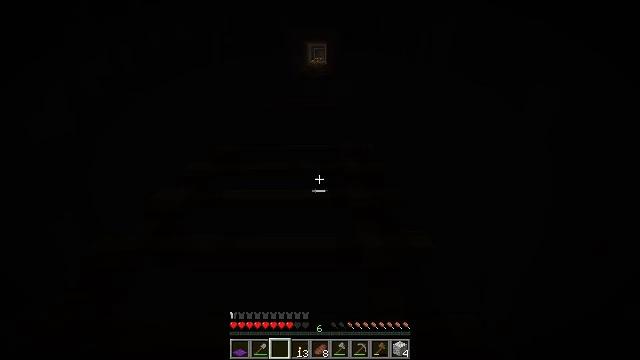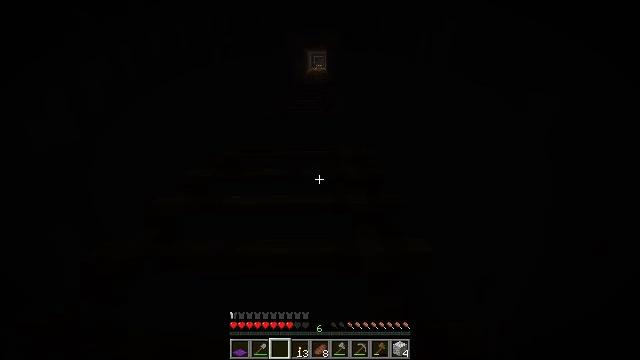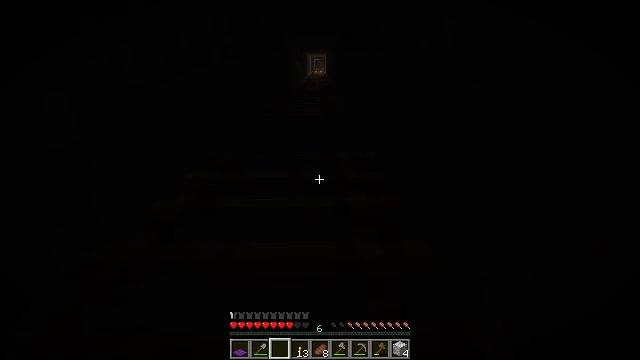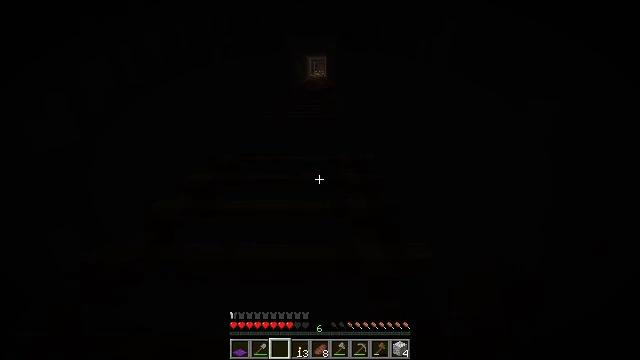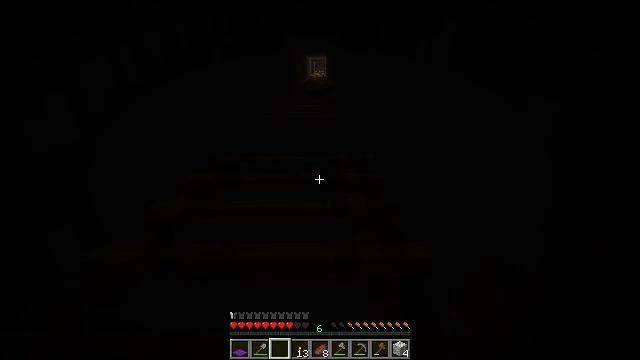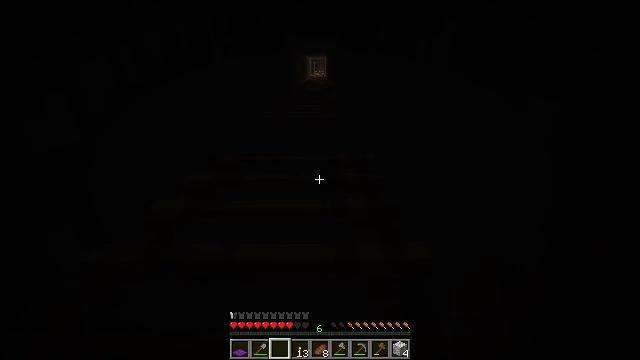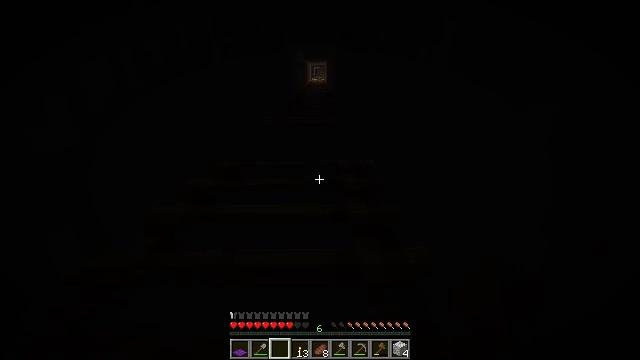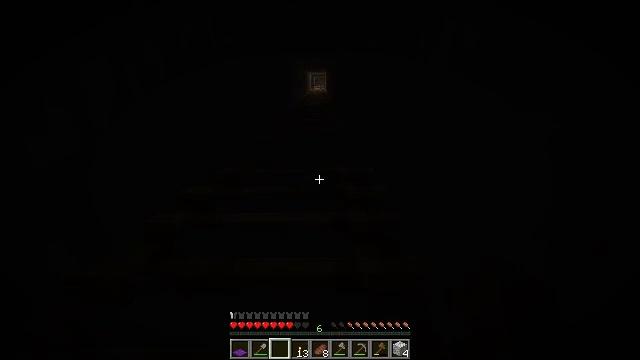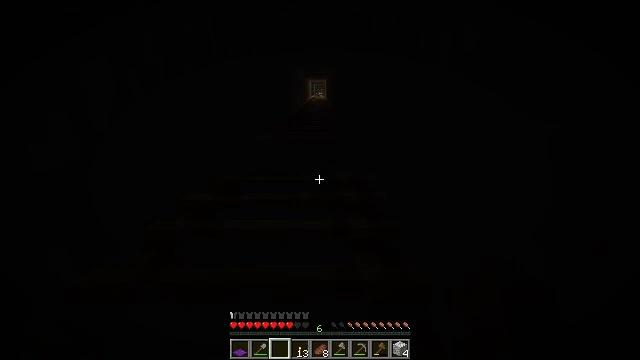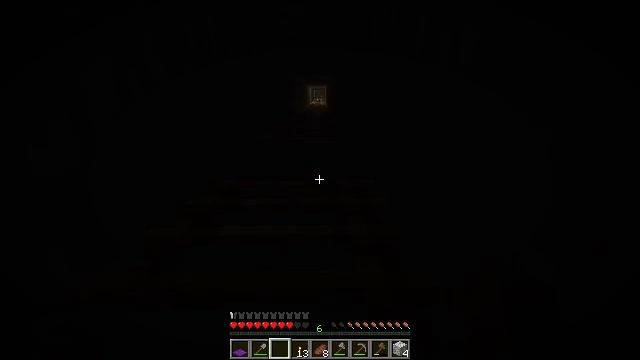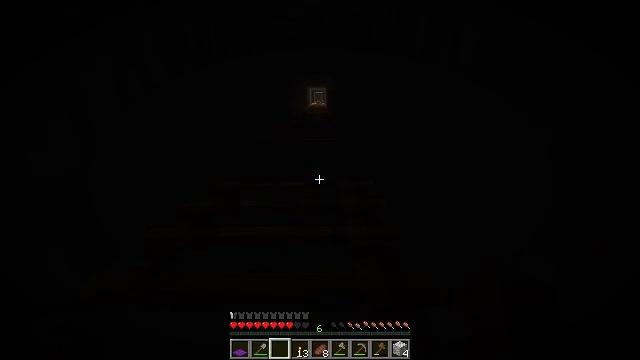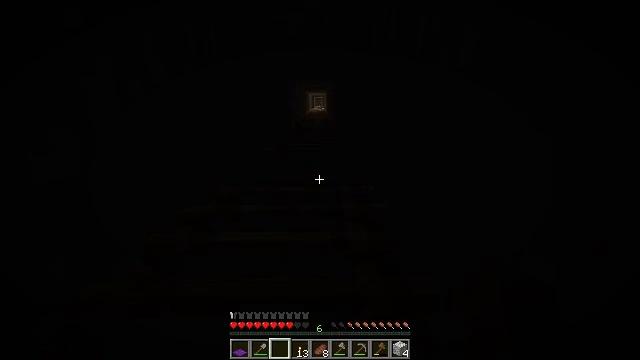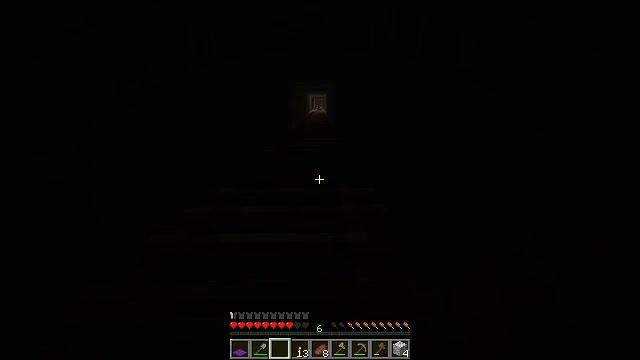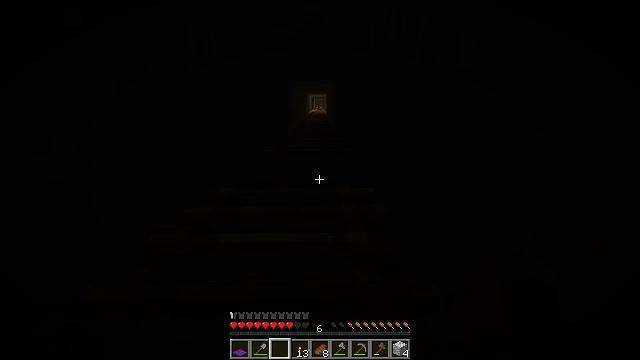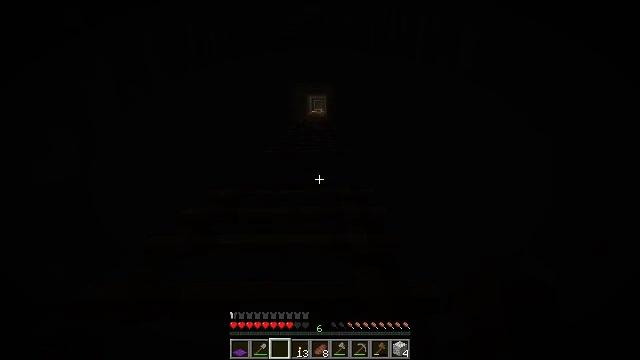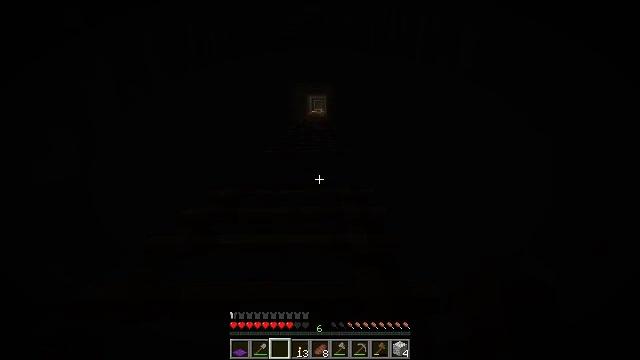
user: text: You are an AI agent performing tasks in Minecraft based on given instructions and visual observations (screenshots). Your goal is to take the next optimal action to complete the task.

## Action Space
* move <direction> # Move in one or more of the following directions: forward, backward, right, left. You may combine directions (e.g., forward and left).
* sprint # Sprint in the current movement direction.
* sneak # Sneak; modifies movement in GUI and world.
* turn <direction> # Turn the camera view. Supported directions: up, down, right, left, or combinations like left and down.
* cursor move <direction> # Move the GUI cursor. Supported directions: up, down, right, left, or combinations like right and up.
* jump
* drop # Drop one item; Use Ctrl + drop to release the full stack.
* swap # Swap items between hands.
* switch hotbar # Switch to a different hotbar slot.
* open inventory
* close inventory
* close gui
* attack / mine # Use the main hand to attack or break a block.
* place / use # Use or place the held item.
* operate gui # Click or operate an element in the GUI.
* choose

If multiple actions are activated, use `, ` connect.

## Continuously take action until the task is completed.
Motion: motion action
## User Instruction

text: Mine the ladder from the wall.
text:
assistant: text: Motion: turn up
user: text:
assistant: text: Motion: no_op
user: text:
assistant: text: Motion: no_op
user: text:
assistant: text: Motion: no_op
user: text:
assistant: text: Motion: no_op
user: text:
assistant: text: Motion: turn up
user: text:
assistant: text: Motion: turn up
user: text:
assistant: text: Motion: turn up
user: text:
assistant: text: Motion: turn up
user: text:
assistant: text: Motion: no_op
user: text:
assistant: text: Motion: turn up
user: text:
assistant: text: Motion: no_op
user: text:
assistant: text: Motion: no_op
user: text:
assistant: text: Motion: no_op
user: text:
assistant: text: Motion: no_op
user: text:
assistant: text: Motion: no_op
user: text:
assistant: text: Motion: no_op
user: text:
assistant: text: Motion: no_op
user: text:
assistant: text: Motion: no_op
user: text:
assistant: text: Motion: no_op
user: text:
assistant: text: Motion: no_op
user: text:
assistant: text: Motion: no_op
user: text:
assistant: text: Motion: no_op
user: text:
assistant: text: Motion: no_op
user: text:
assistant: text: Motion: no_op
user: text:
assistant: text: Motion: no_op
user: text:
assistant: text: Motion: no_op
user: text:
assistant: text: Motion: no_op
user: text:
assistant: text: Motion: no_op
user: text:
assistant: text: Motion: no_op